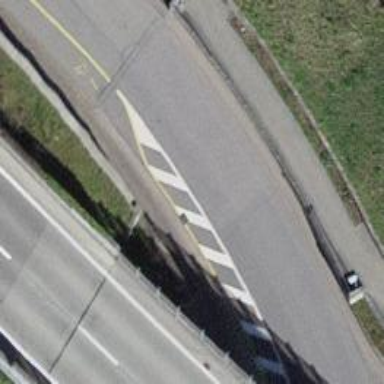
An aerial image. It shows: Tertiary road with asphalt surface. There is track for cyclists on the left side.